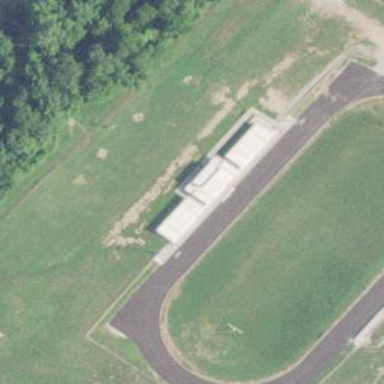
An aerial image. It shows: Bleachers on leisure land.